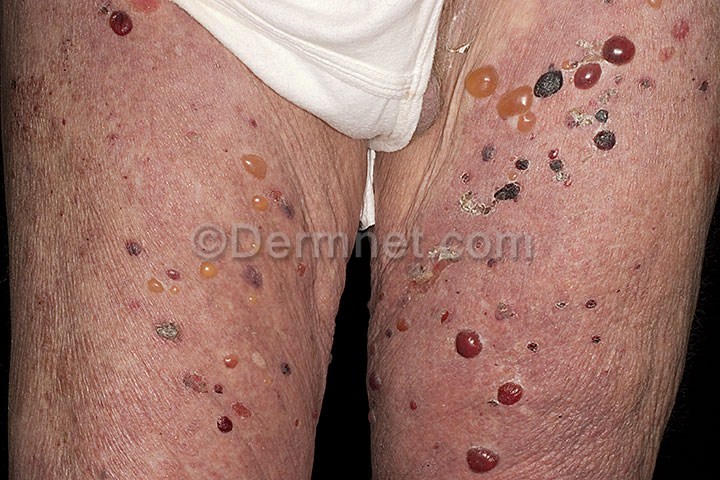
Disease: Bullous Disease Photos